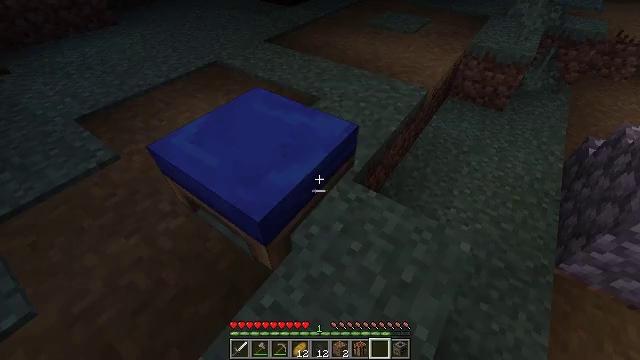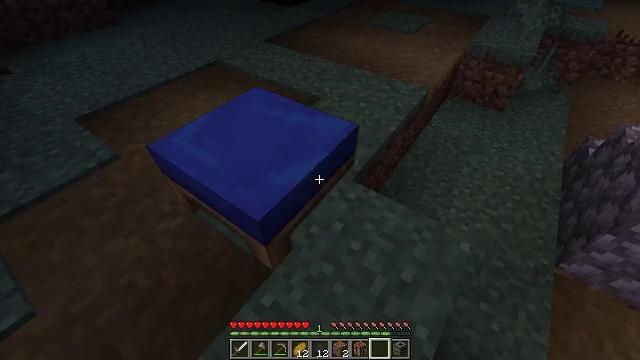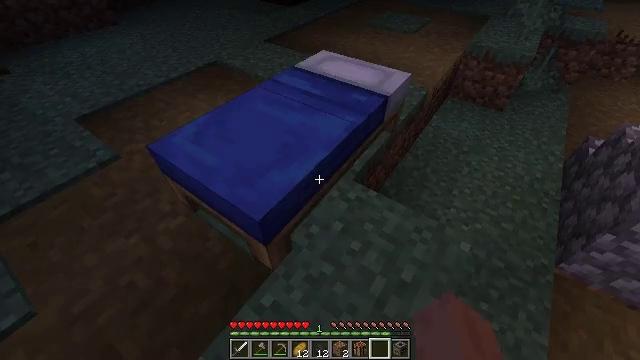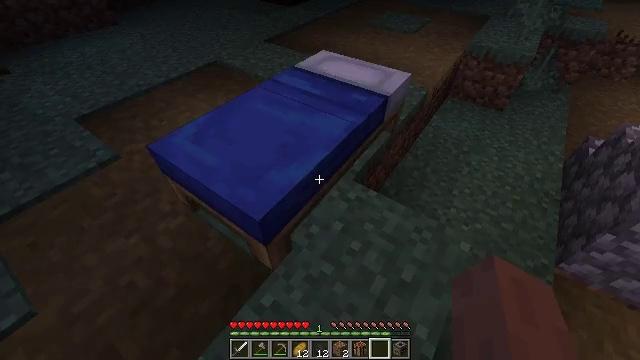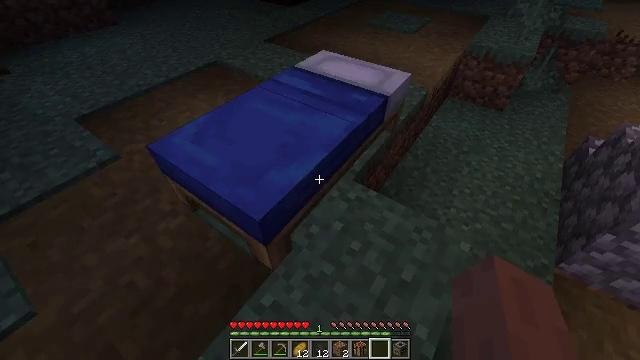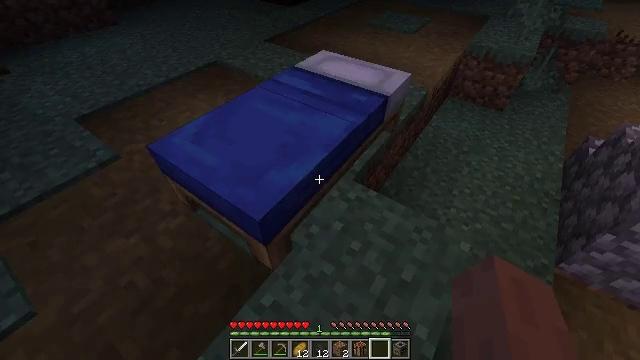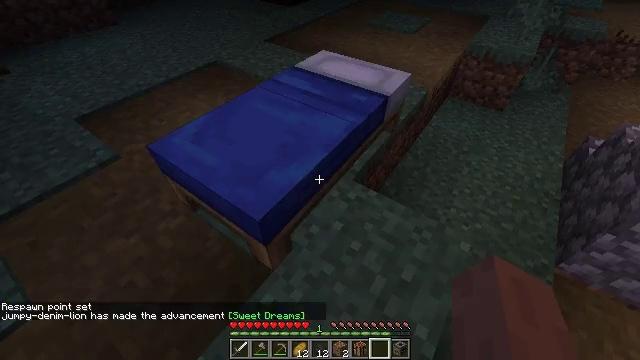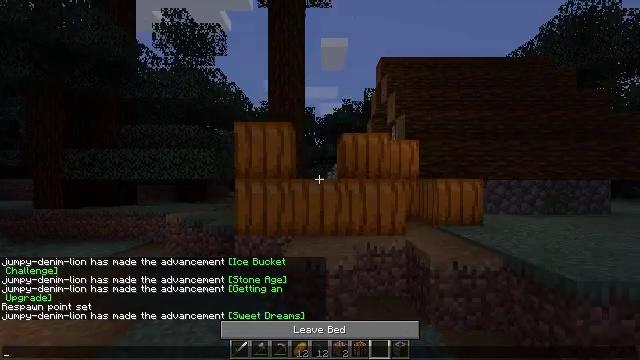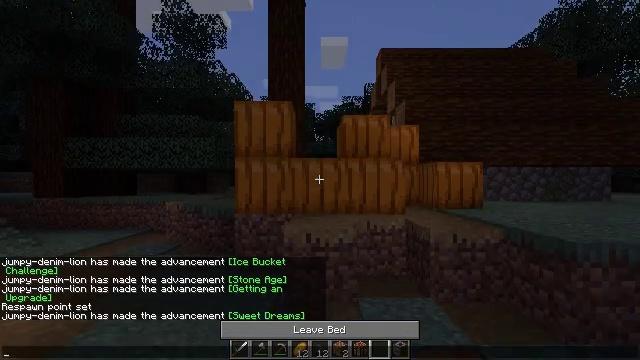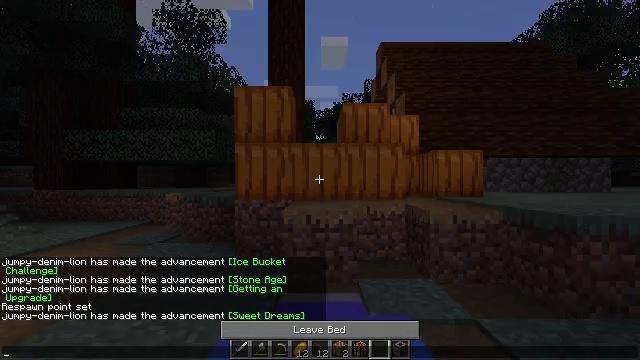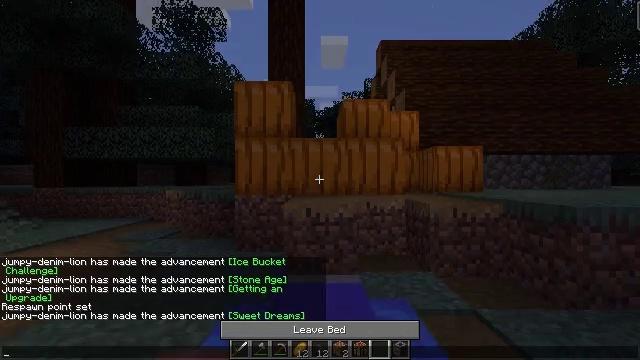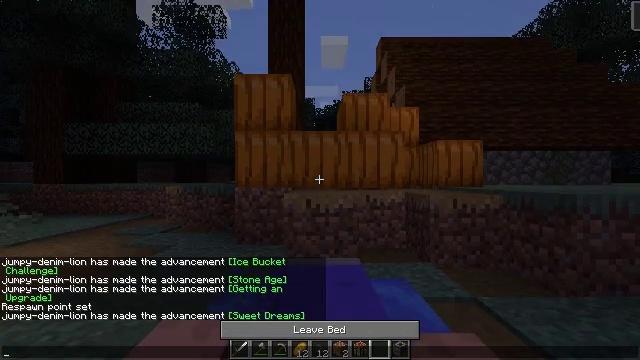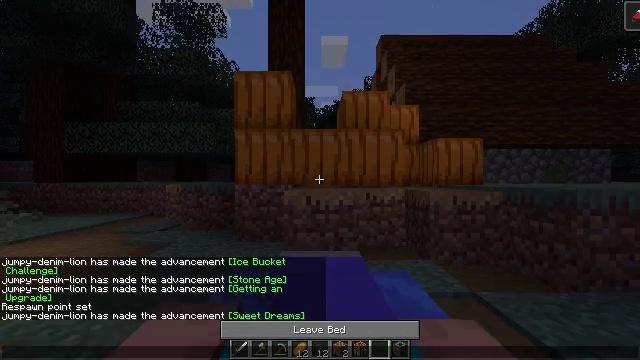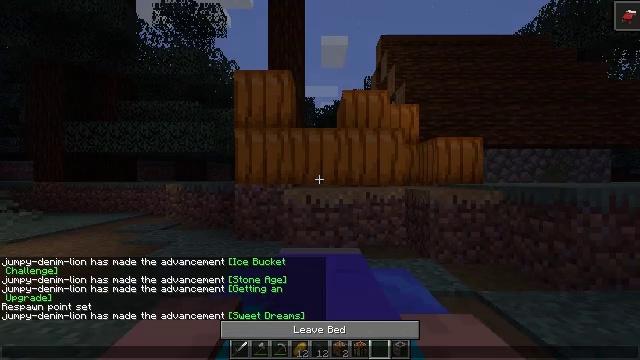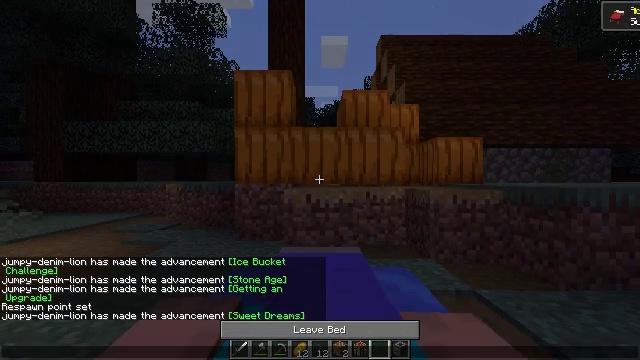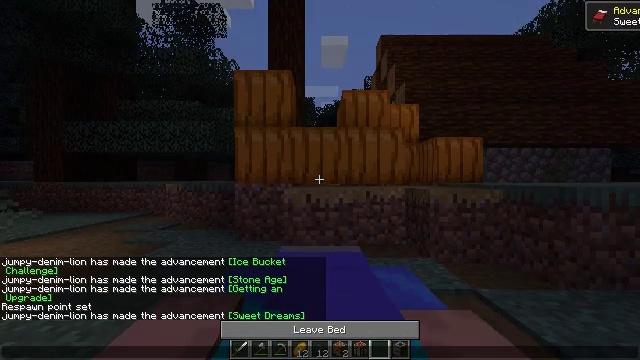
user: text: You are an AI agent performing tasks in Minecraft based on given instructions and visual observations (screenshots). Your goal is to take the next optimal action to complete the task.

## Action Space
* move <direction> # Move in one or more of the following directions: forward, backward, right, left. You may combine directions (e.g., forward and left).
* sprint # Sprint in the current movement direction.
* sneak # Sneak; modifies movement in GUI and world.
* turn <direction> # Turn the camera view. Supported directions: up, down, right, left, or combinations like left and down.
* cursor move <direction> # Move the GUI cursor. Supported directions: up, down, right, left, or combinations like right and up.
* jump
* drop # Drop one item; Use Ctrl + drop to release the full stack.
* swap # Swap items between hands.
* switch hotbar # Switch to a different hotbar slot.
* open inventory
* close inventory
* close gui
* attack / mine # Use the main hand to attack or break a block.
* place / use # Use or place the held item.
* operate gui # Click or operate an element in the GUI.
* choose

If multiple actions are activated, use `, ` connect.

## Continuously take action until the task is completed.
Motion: motion action
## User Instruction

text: Retrieve the blue bed from the ground.
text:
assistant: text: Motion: use / place
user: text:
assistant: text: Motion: use / place
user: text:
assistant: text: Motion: use / place
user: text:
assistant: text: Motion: no_op
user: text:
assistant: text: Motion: no_op
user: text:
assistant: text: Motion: no_op
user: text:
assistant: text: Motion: no_op
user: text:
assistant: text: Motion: open gui
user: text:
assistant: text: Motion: no_op
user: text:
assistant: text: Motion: no_op
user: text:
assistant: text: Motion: no_op
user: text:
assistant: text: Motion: no_op
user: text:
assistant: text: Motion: no_op
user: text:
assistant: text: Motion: no_op
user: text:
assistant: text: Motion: cursor move right
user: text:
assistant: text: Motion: cursor move right and up
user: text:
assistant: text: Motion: cursor move right
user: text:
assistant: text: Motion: cursor move left and down
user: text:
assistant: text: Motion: no_op
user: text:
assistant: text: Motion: no_op
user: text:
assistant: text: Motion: no_op
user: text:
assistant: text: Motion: cursor move up
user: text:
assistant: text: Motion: cursor move up
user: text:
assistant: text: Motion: no_op
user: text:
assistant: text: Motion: no_op
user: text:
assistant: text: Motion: no_op
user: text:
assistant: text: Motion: no_op
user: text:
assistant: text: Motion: no_op
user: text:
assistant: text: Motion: no_op
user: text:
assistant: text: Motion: no_op